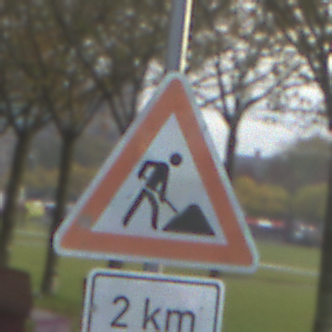
Verkehrszeichen: Arbeitsstelle
Zusatzzeichen unten: Entfernungsangaben2
Umgebung: Outdoor, Suburban
Tageszeit: MorningAfternoon
Wetter: PartlyCloudy
Licht: Natural
Jahreszeit: NotSpecified
Kontrast: MediumContrast